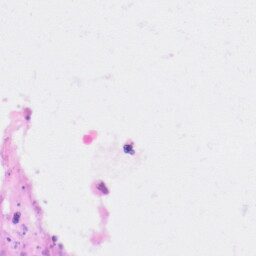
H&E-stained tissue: Kidney